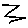
Label: zigzag